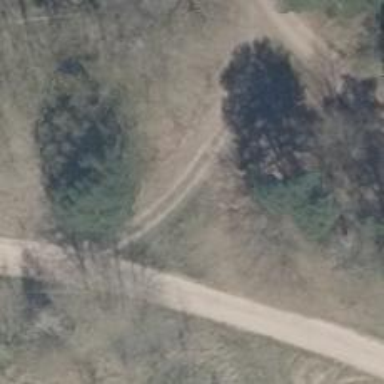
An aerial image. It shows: Dirt track road with grade3 tracktype.